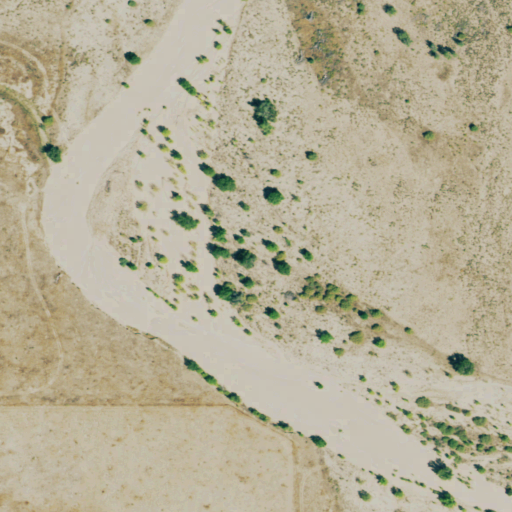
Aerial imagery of valley in Colorado named Wolf Arroyo containing grassland and shrub